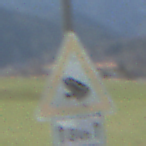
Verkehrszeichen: AmphibienwanderungRechts
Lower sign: LaengeEinerStrecke2
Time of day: MorningAfternoon
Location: Outdoor (Nature)
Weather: PartlyCloudy
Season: NotSpecified
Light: Natural